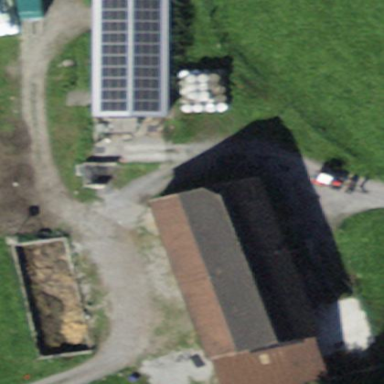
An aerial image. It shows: Farmyard area.